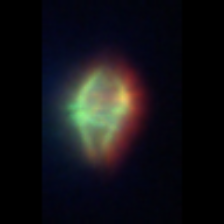
Taxon: Gyrodinium
Group: Dinoflagellates